Question: I have a game server which is going to run on a few instances.
There is a list of what the game should have:
- - - -
- Create a middle-man server. When a client connects to a world, that world server will send a login request packet for the entered user credentials and the login server will check against the database and respond with the result of the authentication, if succeed, the user will be authorized in the world.- Login Server will always update all worlds with the list of the online players, and the state of each player, what world he is on, etc.-

Work the same as but instead of a login server, have an HTTP API server, and update each other with events using Redis server.
Why do I think that this is better? Because it will be easier to integrate a web application to the game, so allow users connected and chat with each other via a web application.
In order to do that in approach 1, you need to add a new tunnel to your TCP/IP login server to support WebSocket connections.
<URL>
Sorry for the bad drawings.
Is approach 2 possible? What do u think is a better approach and if there is some other approach you can think of?
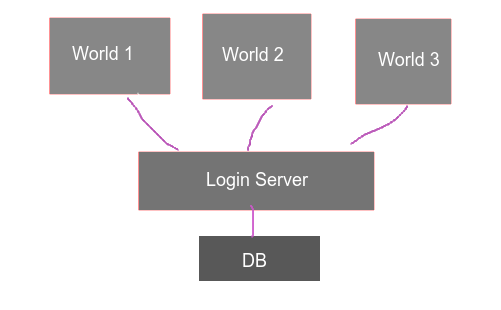
Answer: There are many considerations that you haven't given us, but I will try to give a general answer. A typical way to do something like this is with a Load Balancer, which distributes the initial connection across the machines (Worlds) at the backend. You didn't say if users are supposed to connect to a specific world, or just any one. There are ways to make the Load Balancer be sticky, but you might want a different approach, if say, if user get to choose their world upon login. In any case it might look like this:
<URL>
You would then use the Database for login credentials, which each world would verify for each login. You would then user Redis (you could use the database, but Redis is faster) to track current users, which world they were on, etc. You could also use it to send messages, or you could a message queue (with a source/sink for each world). This method is also very scalable. If you need more worlds, just add more of the exact same machine behind the load balancer, without having to change any code.
As I said, this is just a general answer, and the specifics of your situation may make other approaches more attractive.